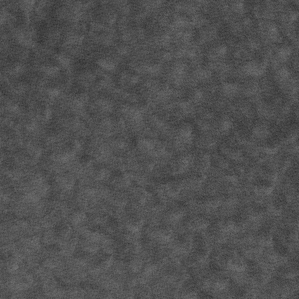
Label: frost